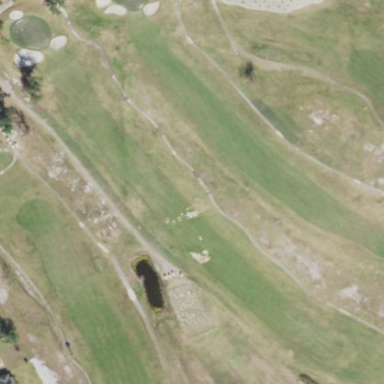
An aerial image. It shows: Area with grass used as rough in golf course.